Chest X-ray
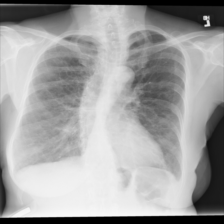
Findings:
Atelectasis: negative
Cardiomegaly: negative
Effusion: negative
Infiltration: negative
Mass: negative
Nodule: negative
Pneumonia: negative
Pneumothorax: negative
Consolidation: negative
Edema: negative
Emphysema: negative
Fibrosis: negative
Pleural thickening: negative
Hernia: negative